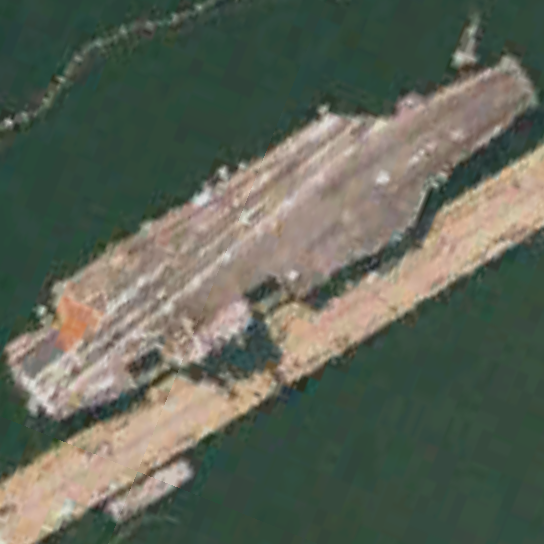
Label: aircraft_carrier